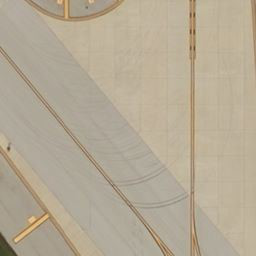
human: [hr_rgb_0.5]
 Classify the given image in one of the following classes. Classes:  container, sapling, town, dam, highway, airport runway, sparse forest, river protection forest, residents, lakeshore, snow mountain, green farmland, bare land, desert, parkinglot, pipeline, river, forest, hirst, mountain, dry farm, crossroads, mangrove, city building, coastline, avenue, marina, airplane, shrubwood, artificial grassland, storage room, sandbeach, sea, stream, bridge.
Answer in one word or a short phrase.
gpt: airport runway